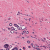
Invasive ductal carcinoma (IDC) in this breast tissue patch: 0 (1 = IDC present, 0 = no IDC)